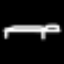
Label: bed